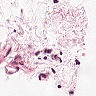
Metastatic tissue present: no